Field crop: maize
Growth stage: 2
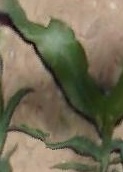
Species: maize